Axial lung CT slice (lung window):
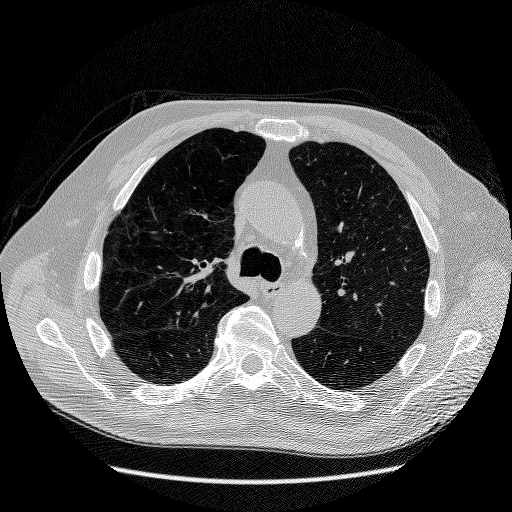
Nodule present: no